Interaction volume radius: 5 \u00c5
Interaction volume height: 15 \u00c5
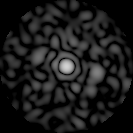
Disorder parameter: 0.8792